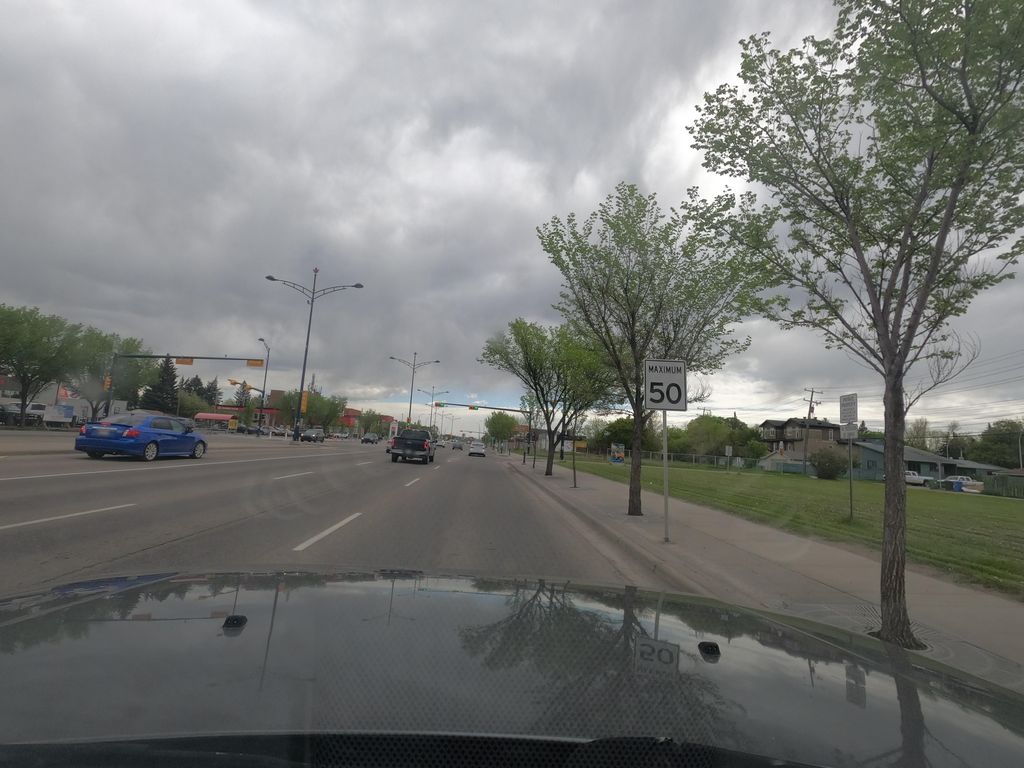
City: calgary